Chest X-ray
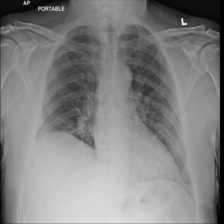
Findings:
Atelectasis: negative
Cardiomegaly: negative
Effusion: negative
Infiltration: negative
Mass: negative
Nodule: negative
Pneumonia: negative
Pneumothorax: negative
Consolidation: negative
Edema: negative
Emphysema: negative
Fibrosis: negative
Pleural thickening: negative
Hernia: negative